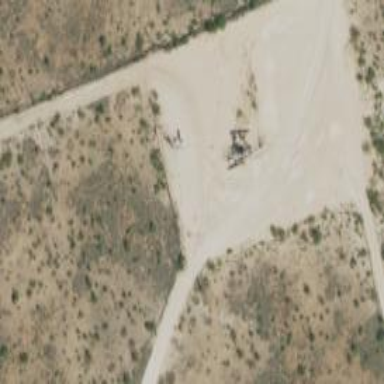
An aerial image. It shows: Petroleum well.